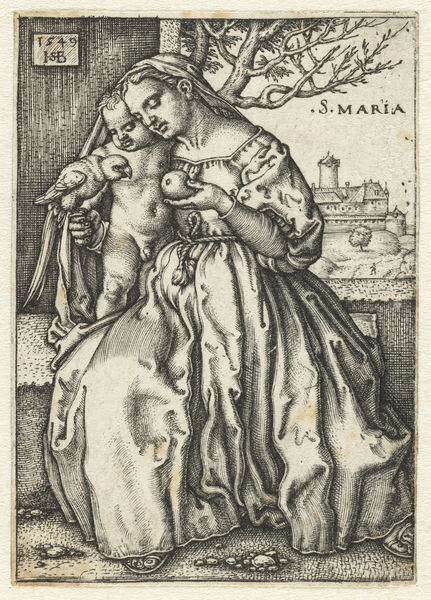
Titel: Maria met kind en papegaai en peer
Künstler: Hans Sebald Beham
Standort: Amsterdam
Institution: Rijksmuseum
Schlagwörter: white, black, dress, face, hair, nose, robe, woman, print, tapestry, hand, apple, food, fruit, naked, nude, rock, rocks, sky, tree, ear, landscape, tower, boy, child, eyes, drawing, castle, mother, mouth, bird, illustration, sketch, breast, leaves, jesus, foot, engraving, pencil, sandal, lips, baby, maria, mary, stones, navel, penis, dali, iron, knee, parrot, feeding, nursing, scenery, s, mother and child, belly, plums, jewels, nipple, pencul, chubby, month, woman baby apples bird medieval window dress, maria mary, 1549, sanda, saint maria, fed, s maria